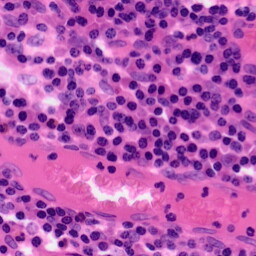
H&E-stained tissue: Colon